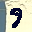
Label: 9